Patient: sex F, age 48
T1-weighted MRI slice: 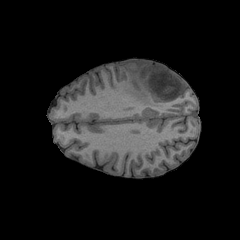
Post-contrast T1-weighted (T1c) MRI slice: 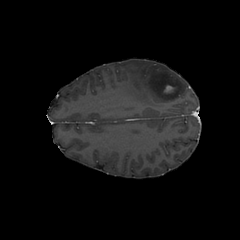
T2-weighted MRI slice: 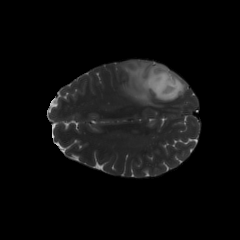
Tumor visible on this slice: yes
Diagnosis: Astrocytoma, IDH-mutant
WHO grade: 3